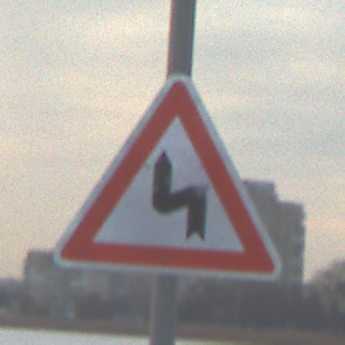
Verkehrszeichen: DoppelkurveZunaechstLinks
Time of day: SunriseSunset
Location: Outdoor (Nature)
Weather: PartlyCloudy
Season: NotSpecified
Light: Natural